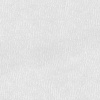
Atmospheric dust classification: dusty